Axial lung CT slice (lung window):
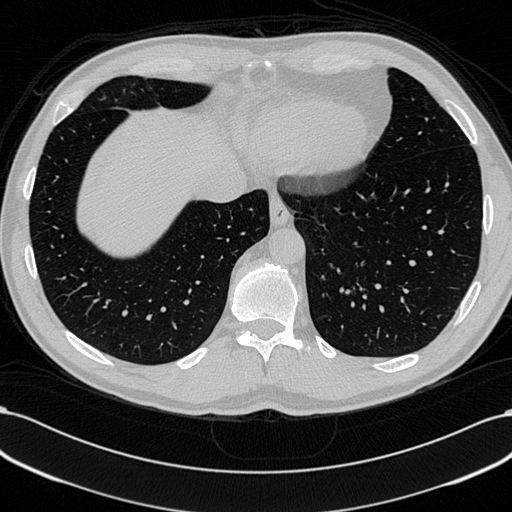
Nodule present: no